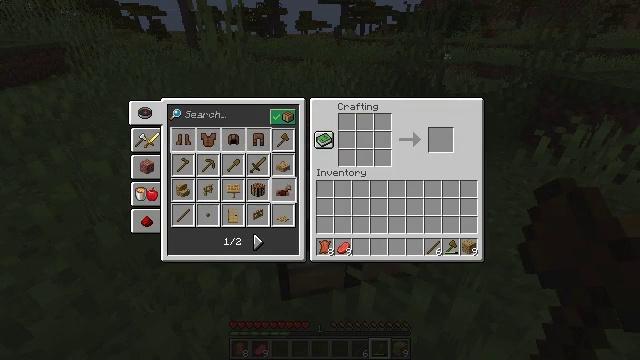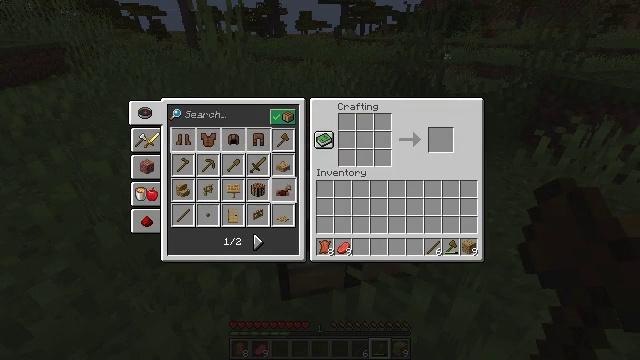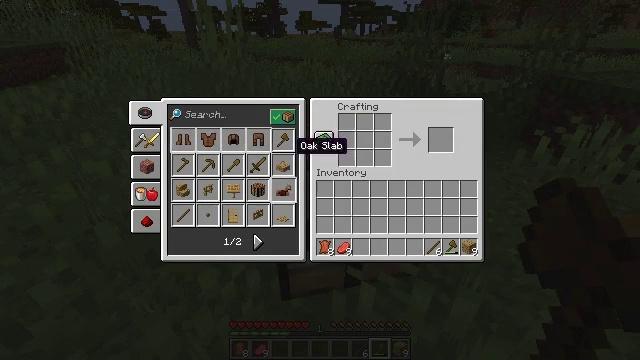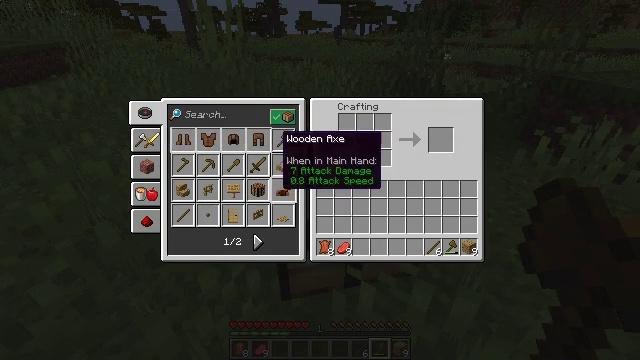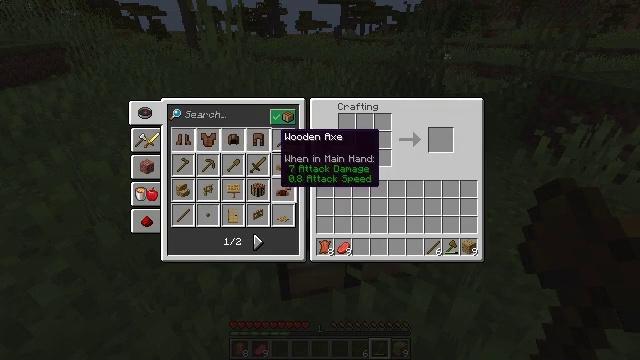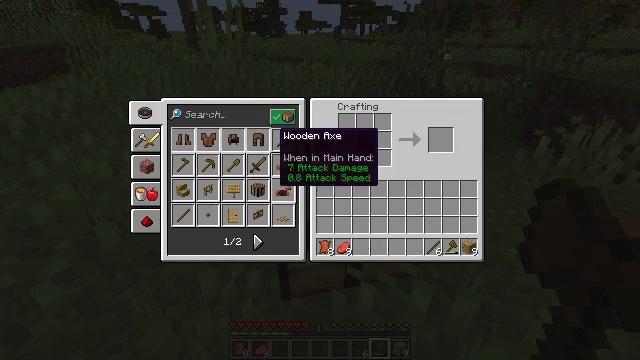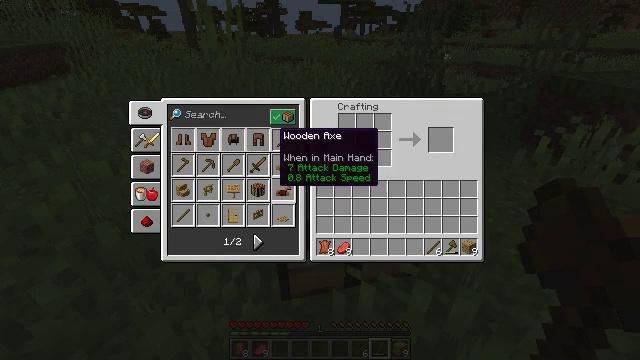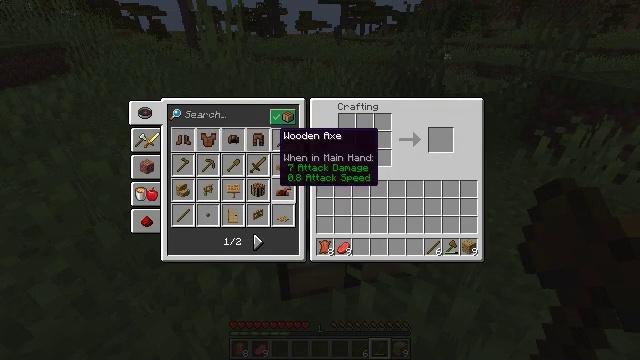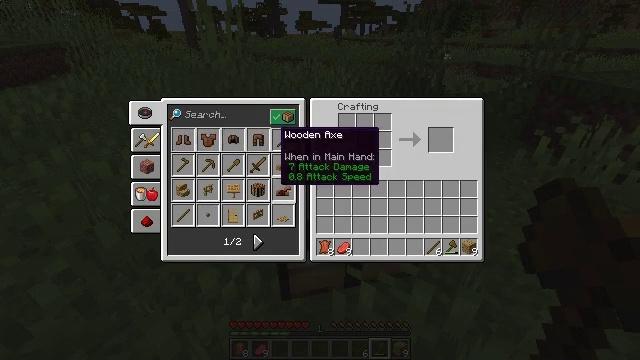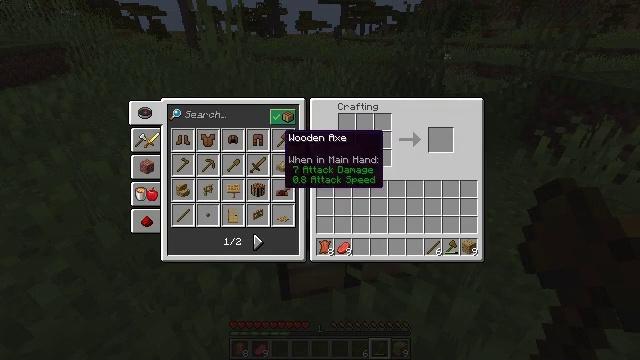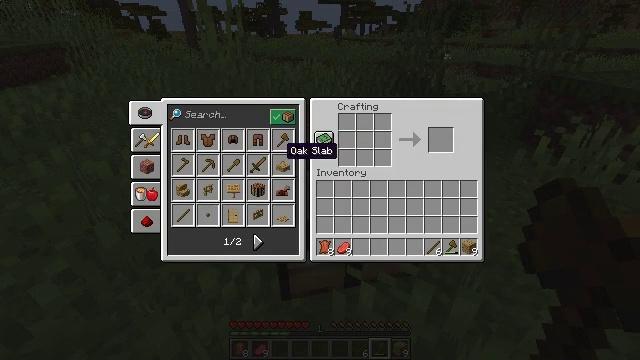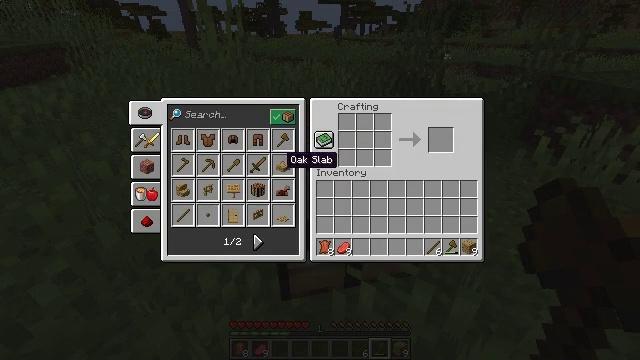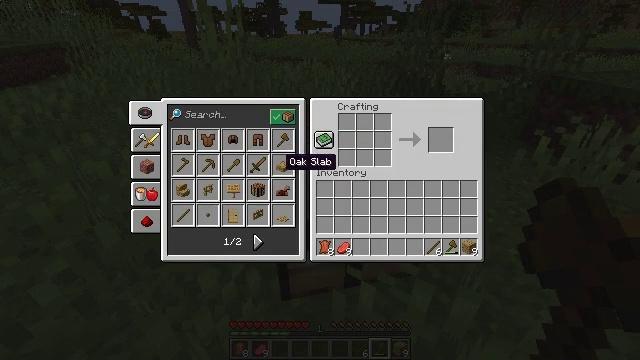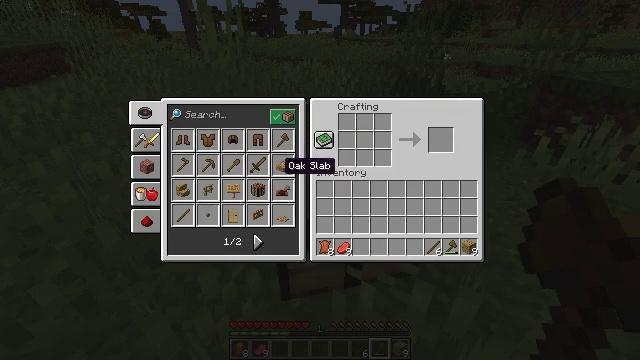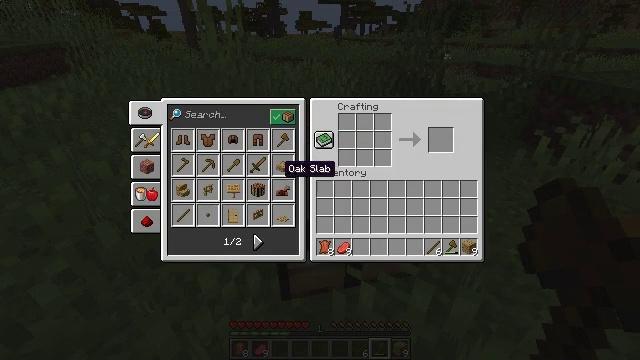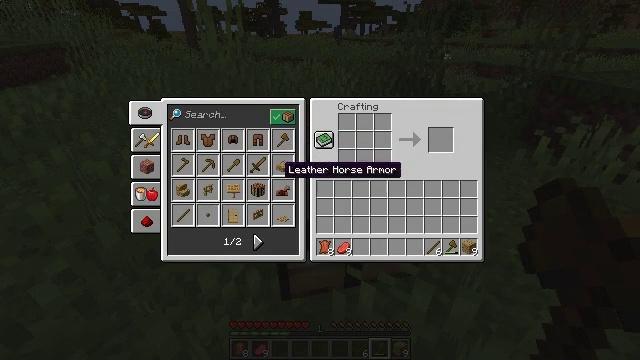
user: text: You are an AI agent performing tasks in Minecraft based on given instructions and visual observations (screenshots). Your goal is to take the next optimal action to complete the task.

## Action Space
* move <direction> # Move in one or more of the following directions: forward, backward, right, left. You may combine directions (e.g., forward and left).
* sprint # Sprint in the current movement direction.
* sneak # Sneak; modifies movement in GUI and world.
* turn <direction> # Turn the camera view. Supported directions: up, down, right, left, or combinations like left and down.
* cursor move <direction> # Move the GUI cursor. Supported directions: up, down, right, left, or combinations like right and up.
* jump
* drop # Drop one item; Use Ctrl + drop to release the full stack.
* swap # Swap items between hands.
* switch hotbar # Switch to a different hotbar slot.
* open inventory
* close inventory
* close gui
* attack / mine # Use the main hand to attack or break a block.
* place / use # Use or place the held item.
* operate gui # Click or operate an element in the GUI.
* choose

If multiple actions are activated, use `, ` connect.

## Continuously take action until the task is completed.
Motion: motion action
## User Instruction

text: Make a leather chestplate with leather in the crafting grid.
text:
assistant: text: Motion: cursor move left
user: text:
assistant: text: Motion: cursor move left
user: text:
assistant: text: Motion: cursor move left
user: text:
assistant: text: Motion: no_op
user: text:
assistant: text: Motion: no_op
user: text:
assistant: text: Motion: no_op
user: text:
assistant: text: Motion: no_op
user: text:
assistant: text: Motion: no_op
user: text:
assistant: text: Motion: no_op
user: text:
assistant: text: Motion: cursor move down
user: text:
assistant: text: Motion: cursor move down
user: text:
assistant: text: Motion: no_op
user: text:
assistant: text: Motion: no_op
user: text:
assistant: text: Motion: no_op
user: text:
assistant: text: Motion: no_op
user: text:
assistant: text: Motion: no_op
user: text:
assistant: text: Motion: no_op
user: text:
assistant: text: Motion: no_op
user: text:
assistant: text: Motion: cursor move up
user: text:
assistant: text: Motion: no_op
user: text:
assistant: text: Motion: no_op
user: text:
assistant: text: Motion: no_op
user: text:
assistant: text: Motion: no_op
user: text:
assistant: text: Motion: cursor move right and up
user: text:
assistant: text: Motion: cursor move up
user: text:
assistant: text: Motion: no_op
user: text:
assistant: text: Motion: no_op
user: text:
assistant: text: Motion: cursor move left and down
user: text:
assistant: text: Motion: cursor move left and down
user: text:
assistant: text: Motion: no_op